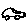
Label: car